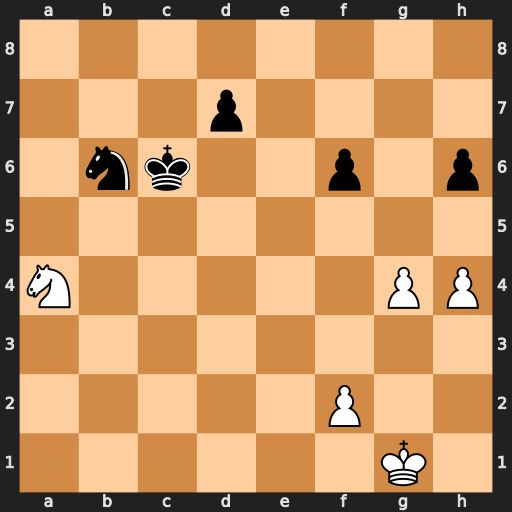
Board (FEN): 8/3p4/1nk2p1p/8/N5PP/8/5P2/6K1
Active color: w
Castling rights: -
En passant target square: -
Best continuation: Nxb6 Kxb6 f4 Kc7 g5